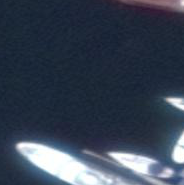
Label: civil